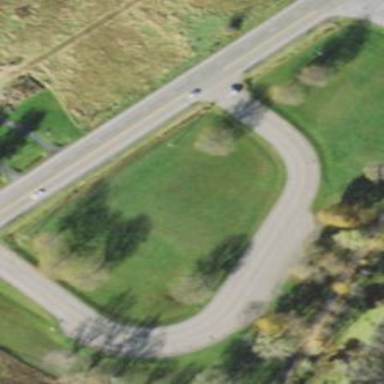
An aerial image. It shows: Rest area on the road.